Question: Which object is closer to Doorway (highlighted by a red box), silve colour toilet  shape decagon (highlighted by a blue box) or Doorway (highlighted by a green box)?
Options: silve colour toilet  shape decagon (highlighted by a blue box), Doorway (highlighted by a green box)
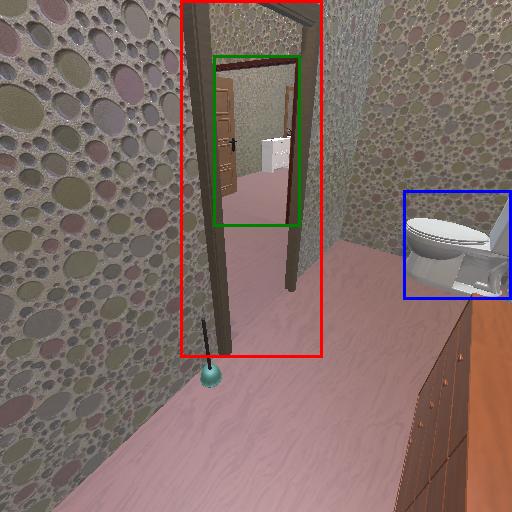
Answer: silve colour toilet  shape decagon (highlighted by a blue box)